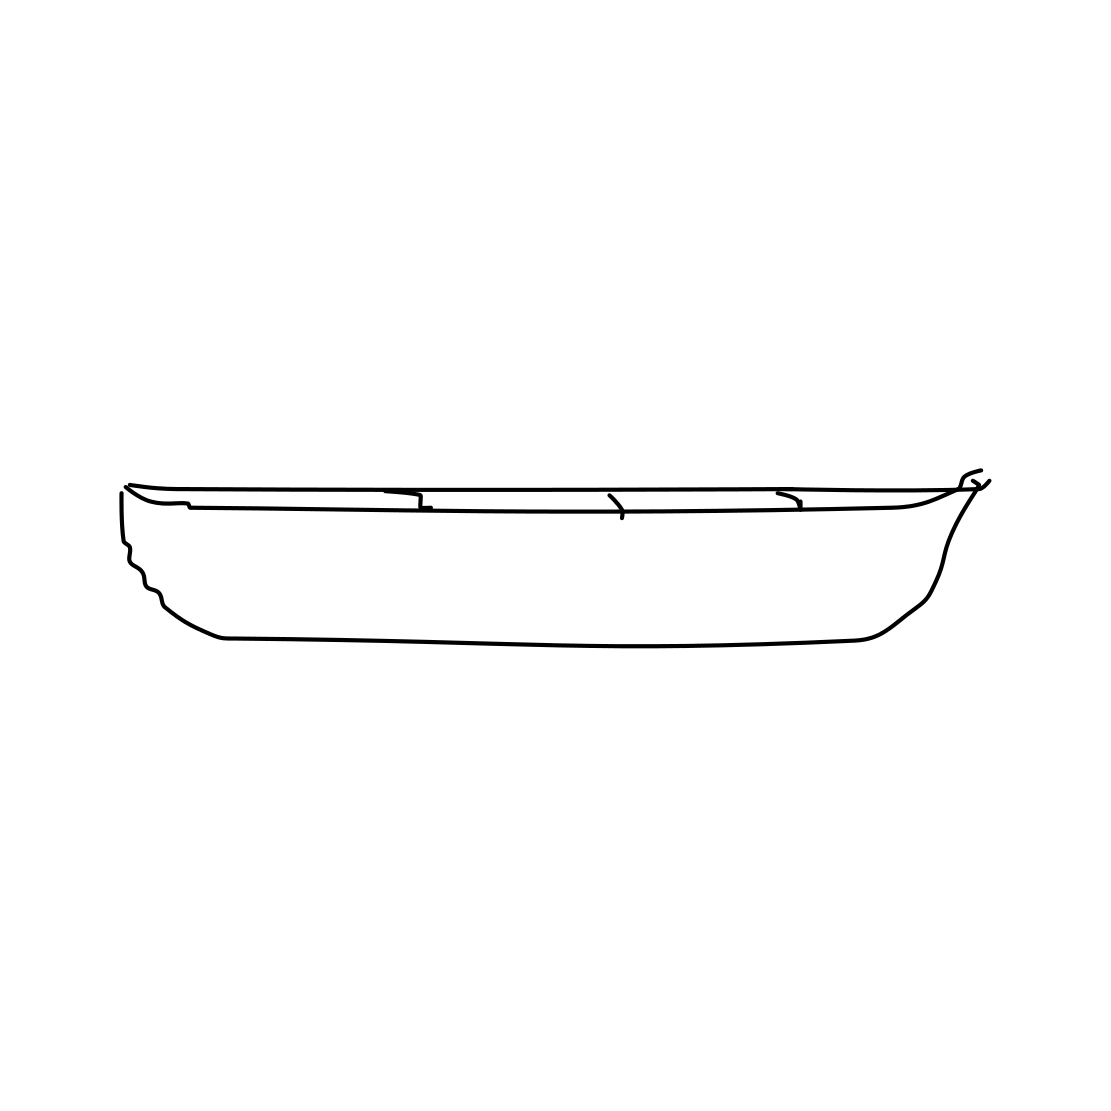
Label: canoe